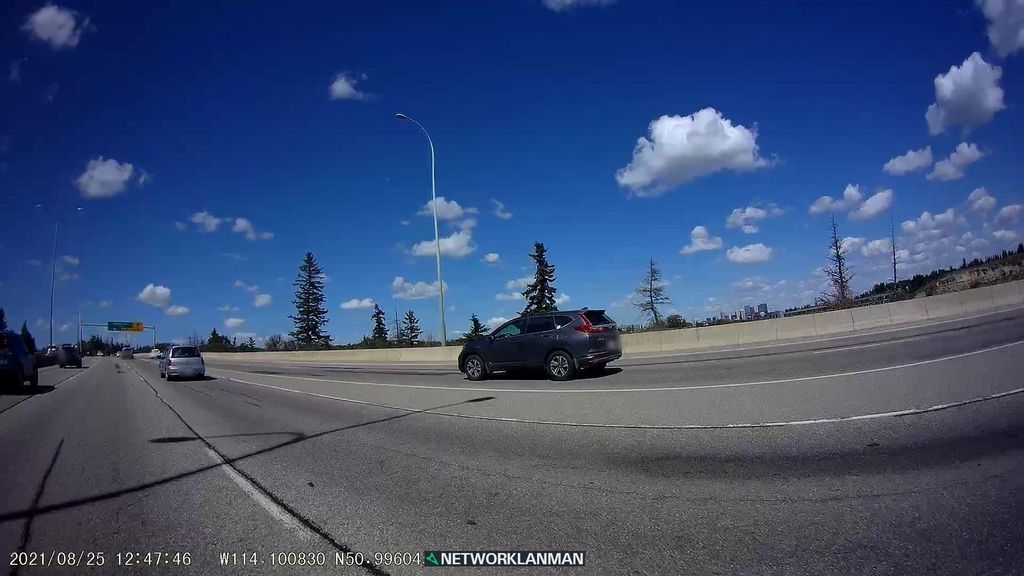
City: calgary